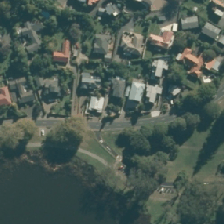
Land cover: urban_parkland